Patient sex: F
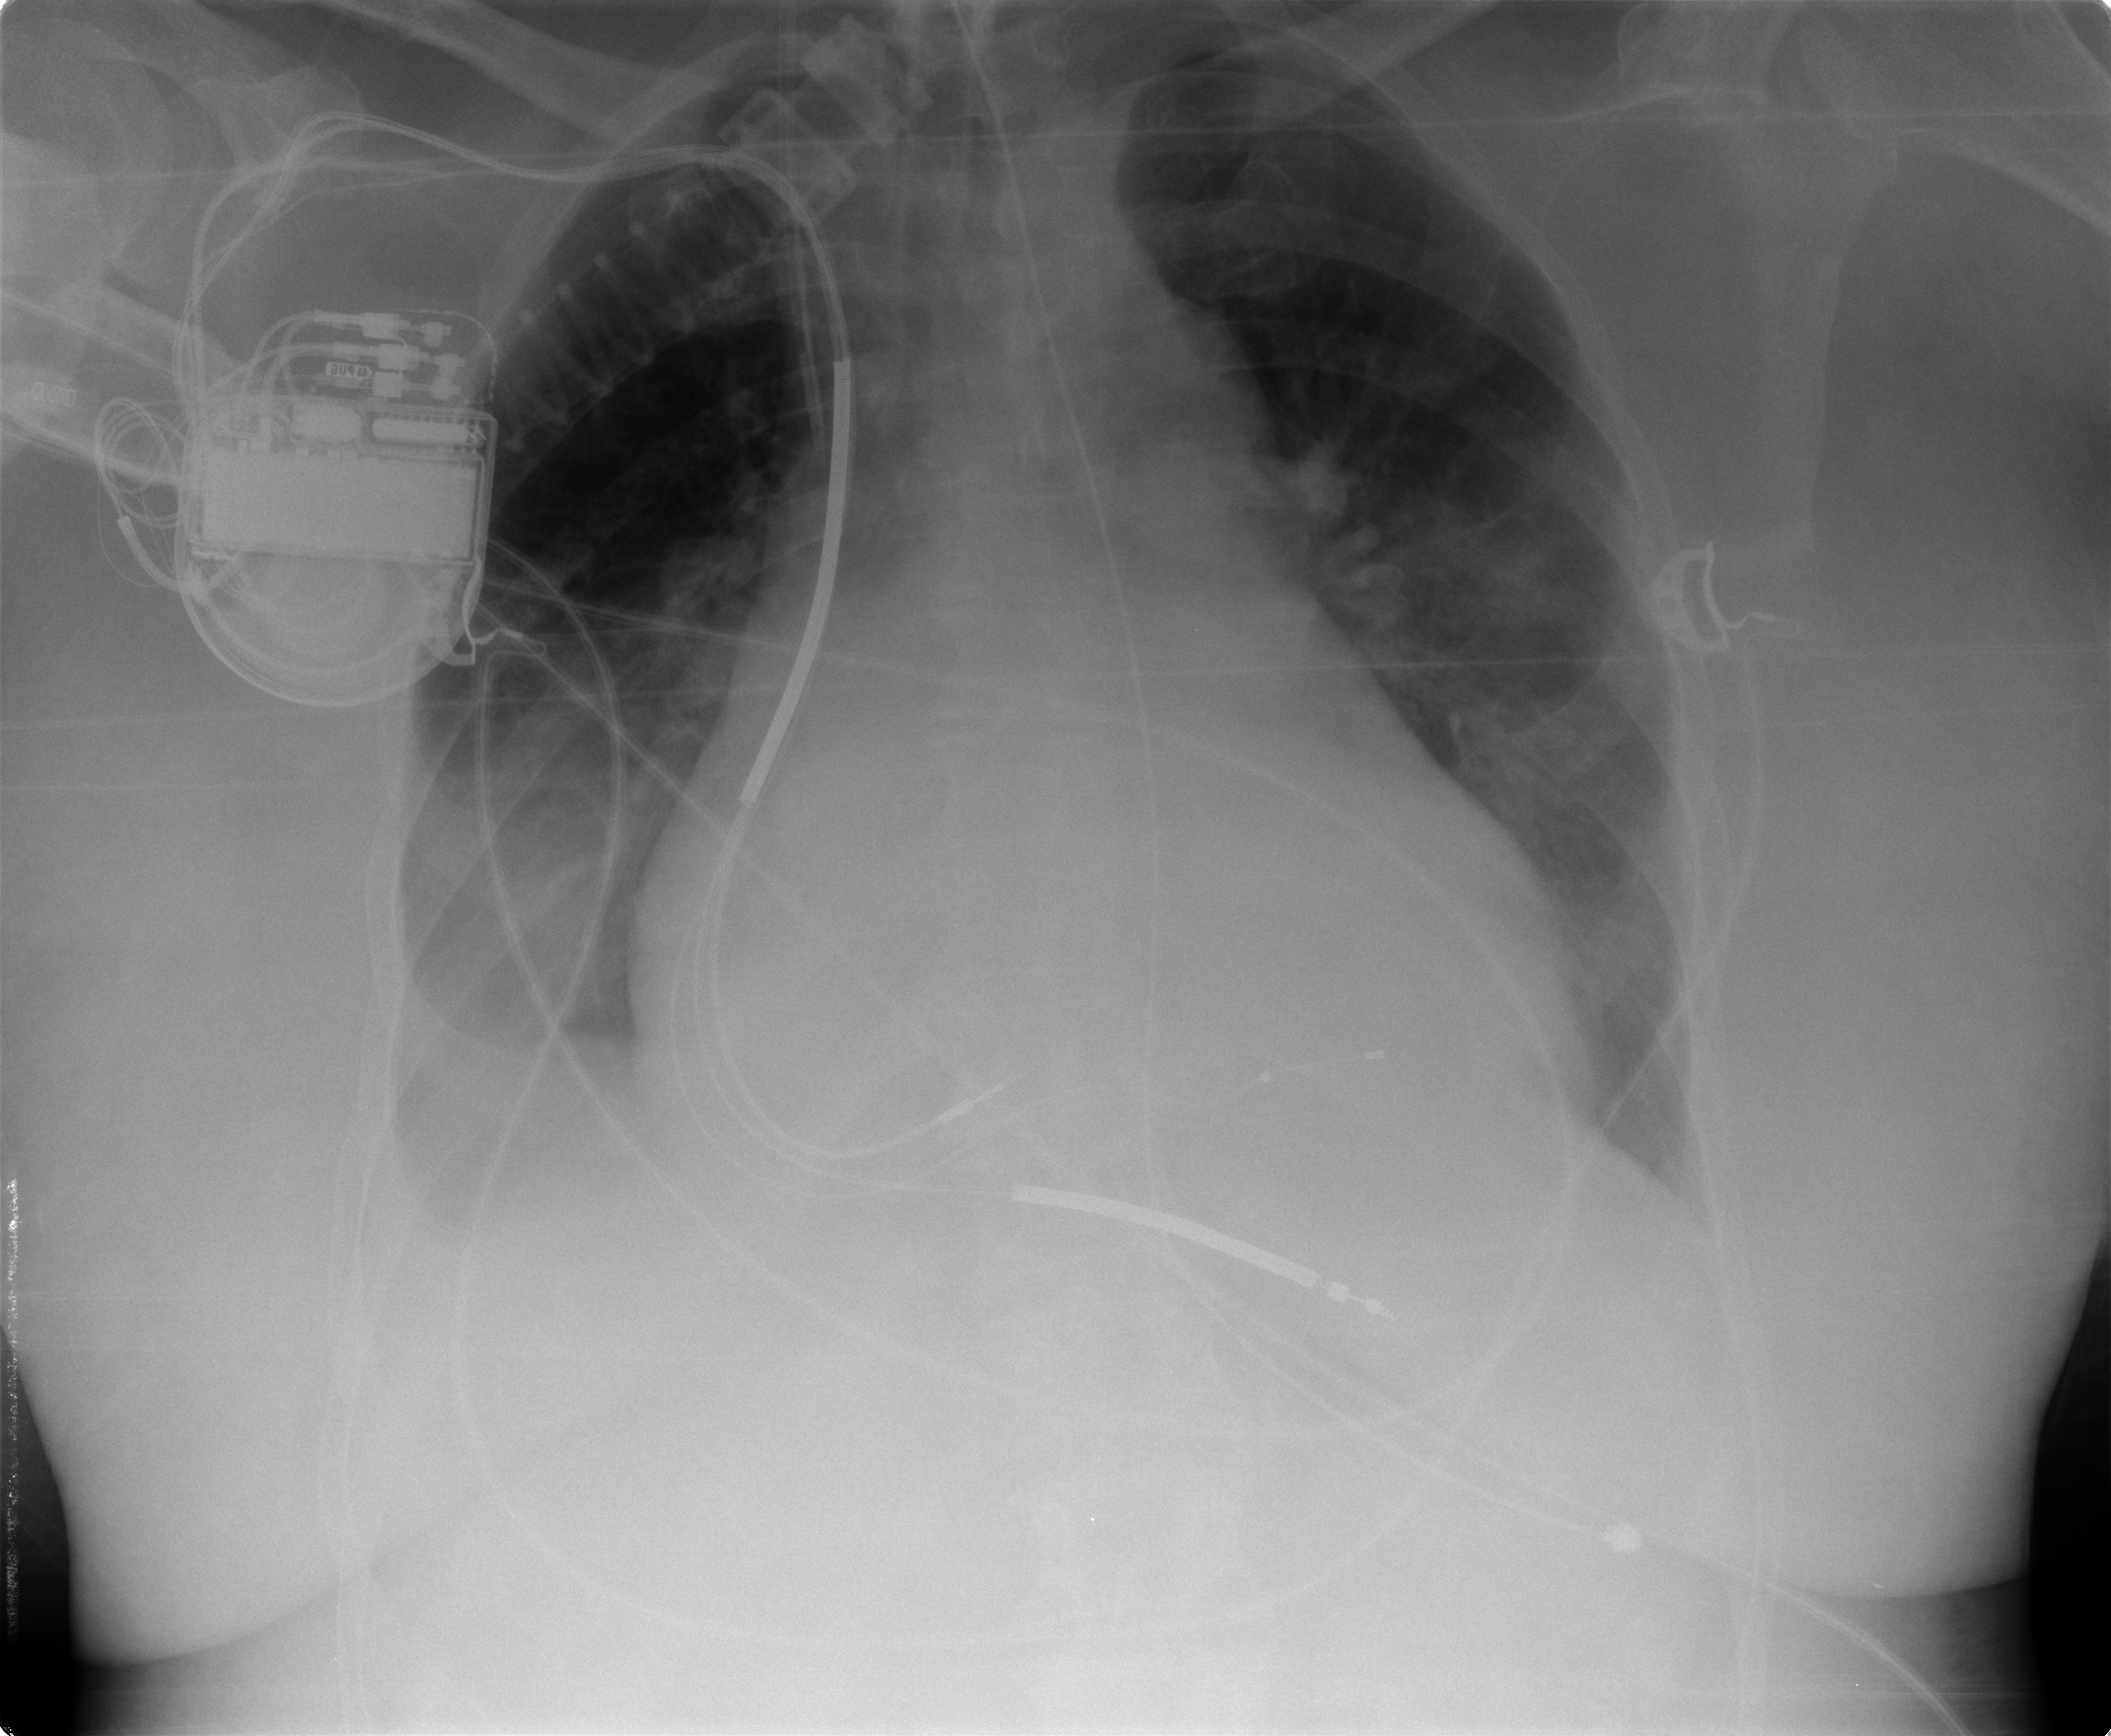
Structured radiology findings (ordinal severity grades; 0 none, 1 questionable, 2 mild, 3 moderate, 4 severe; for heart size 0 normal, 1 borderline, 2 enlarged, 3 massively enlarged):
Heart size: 3
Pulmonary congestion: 2
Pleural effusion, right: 2
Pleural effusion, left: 0
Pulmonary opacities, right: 2
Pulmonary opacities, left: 0
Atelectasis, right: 2
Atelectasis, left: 1